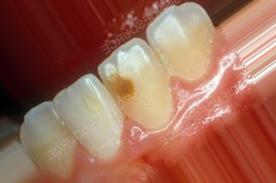
Condition: Tooth Discoloration